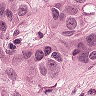
Metastatic tissue present: yes